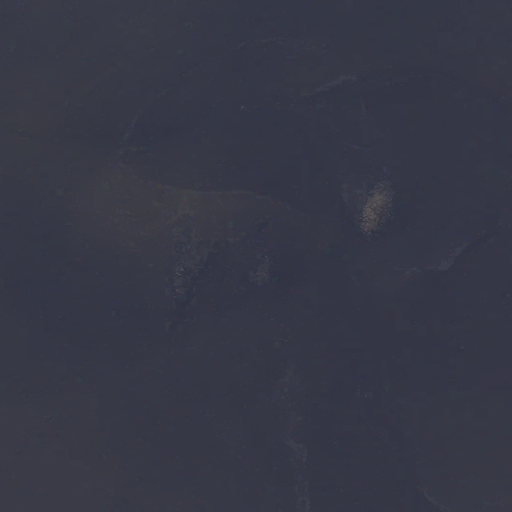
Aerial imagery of bar in Maine named Seal Rocks containing only open water